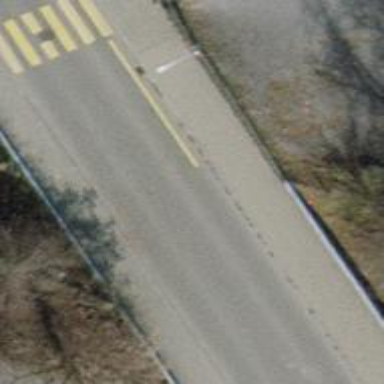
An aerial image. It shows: Sidewalk on bridge.